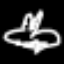
Label: frog